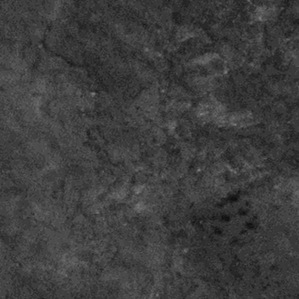
Label: frost